The picture encodes a bearing's raw vibration samples as pixel intensities in a 2-D grid. Determine the bearing's health state. Answer with exactly one of: normal, inner_race, outer_race, ball.
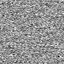
Answer: outer_race